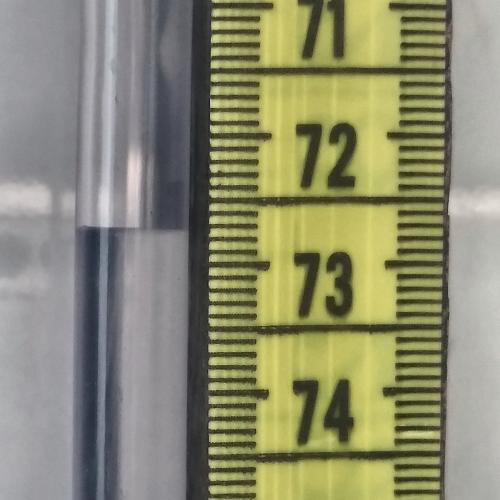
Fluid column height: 72.7 cm